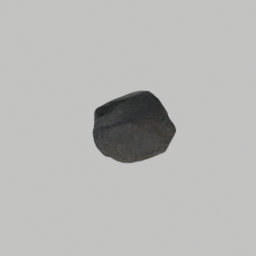
Label: nature